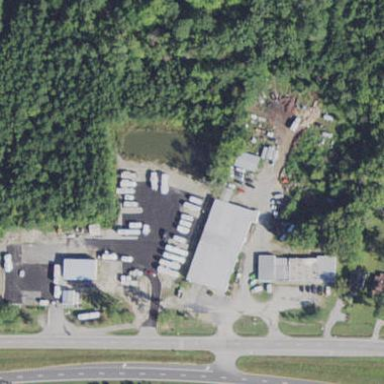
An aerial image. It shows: Caravan shop.